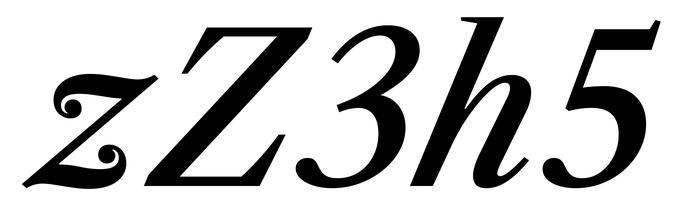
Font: LibreCaslonText-Italic_Medium_Italic